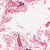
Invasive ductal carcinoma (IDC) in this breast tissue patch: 0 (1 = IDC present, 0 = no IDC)